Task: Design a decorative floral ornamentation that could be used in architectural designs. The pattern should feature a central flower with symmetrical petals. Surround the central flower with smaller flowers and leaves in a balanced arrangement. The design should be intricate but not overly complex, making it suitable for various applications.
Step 109:
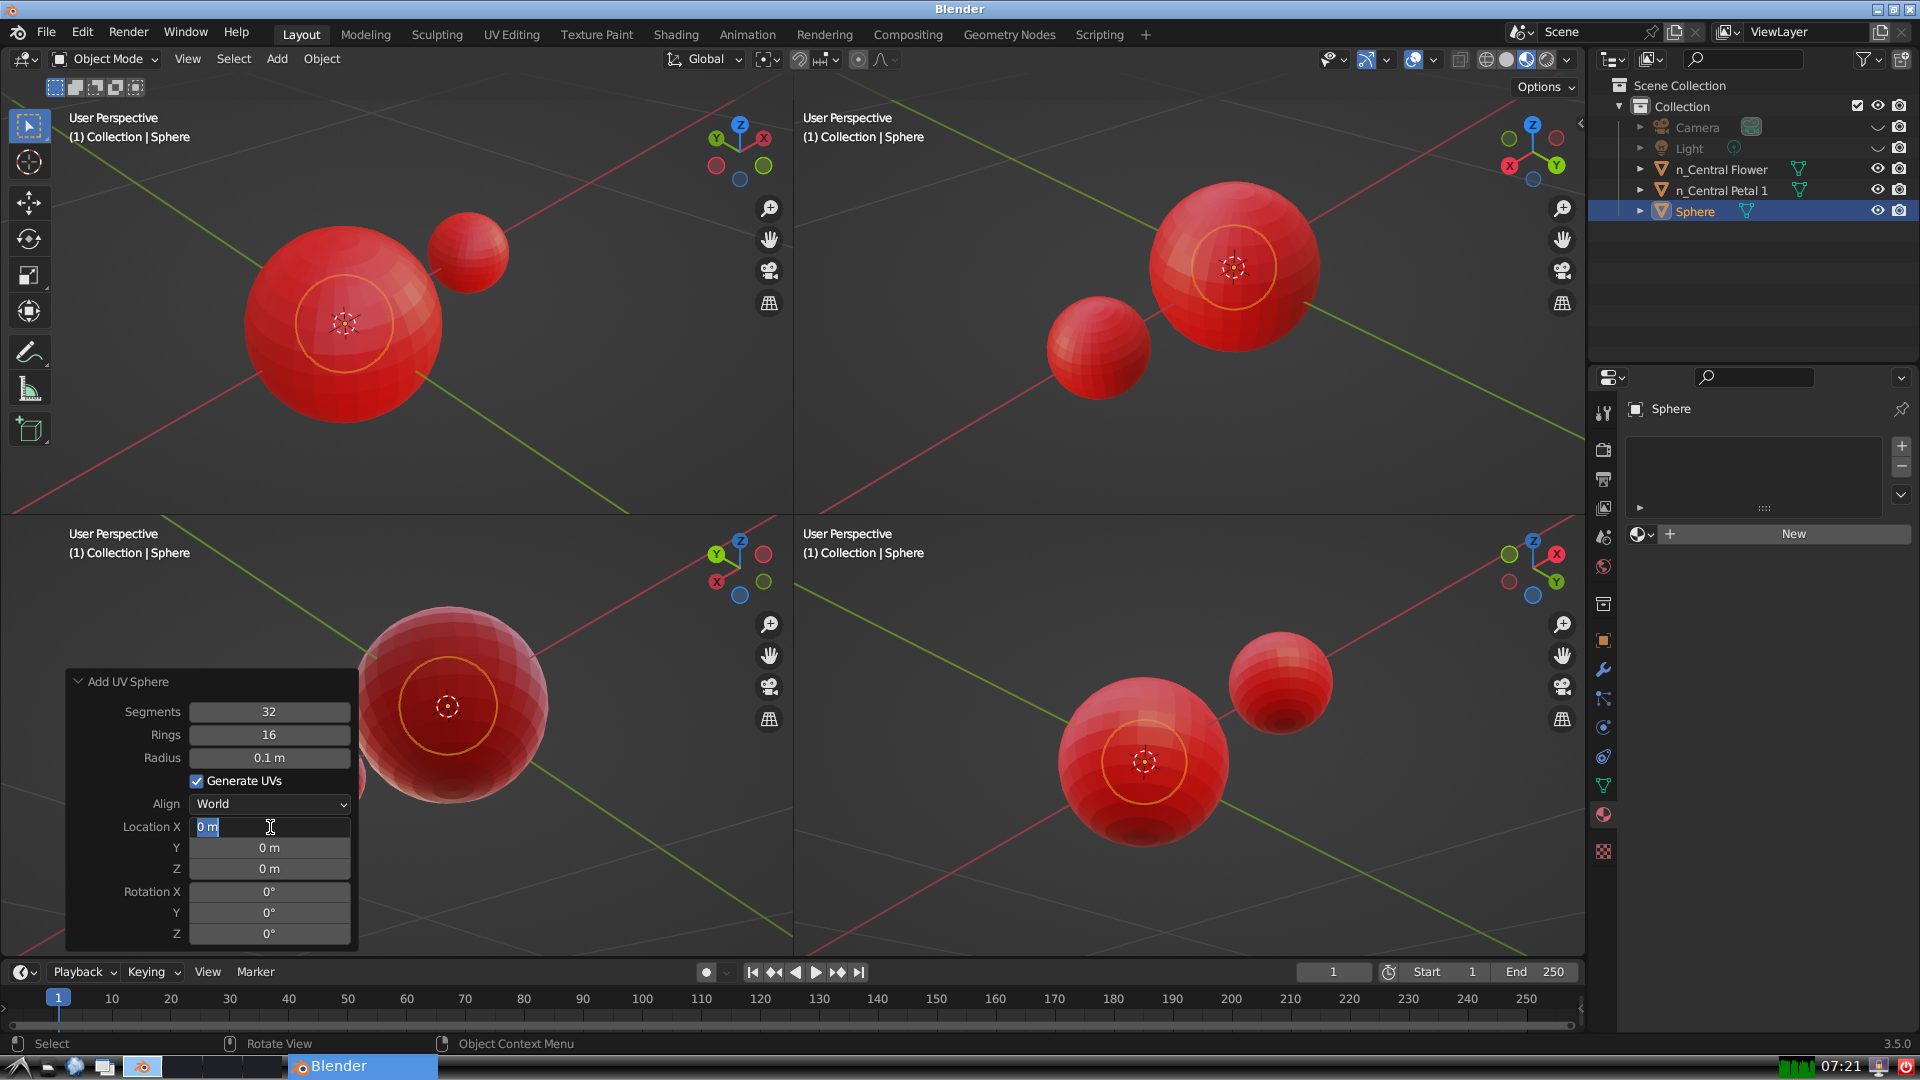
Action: input_text: 0.28284271247461906